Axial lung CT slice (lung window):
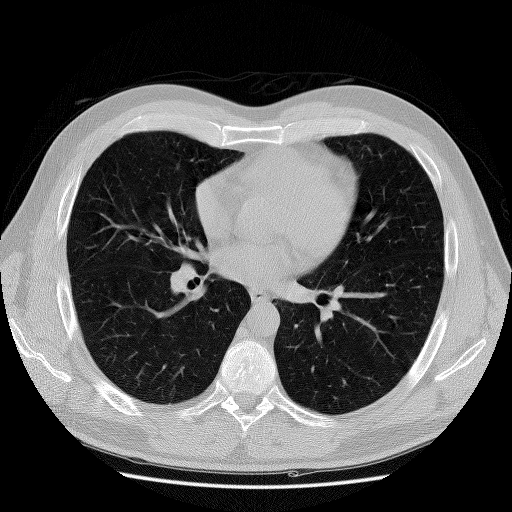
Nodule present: no